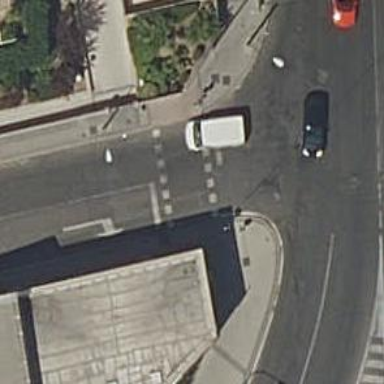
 there are traffic signals and zebra crossing."